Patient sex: M
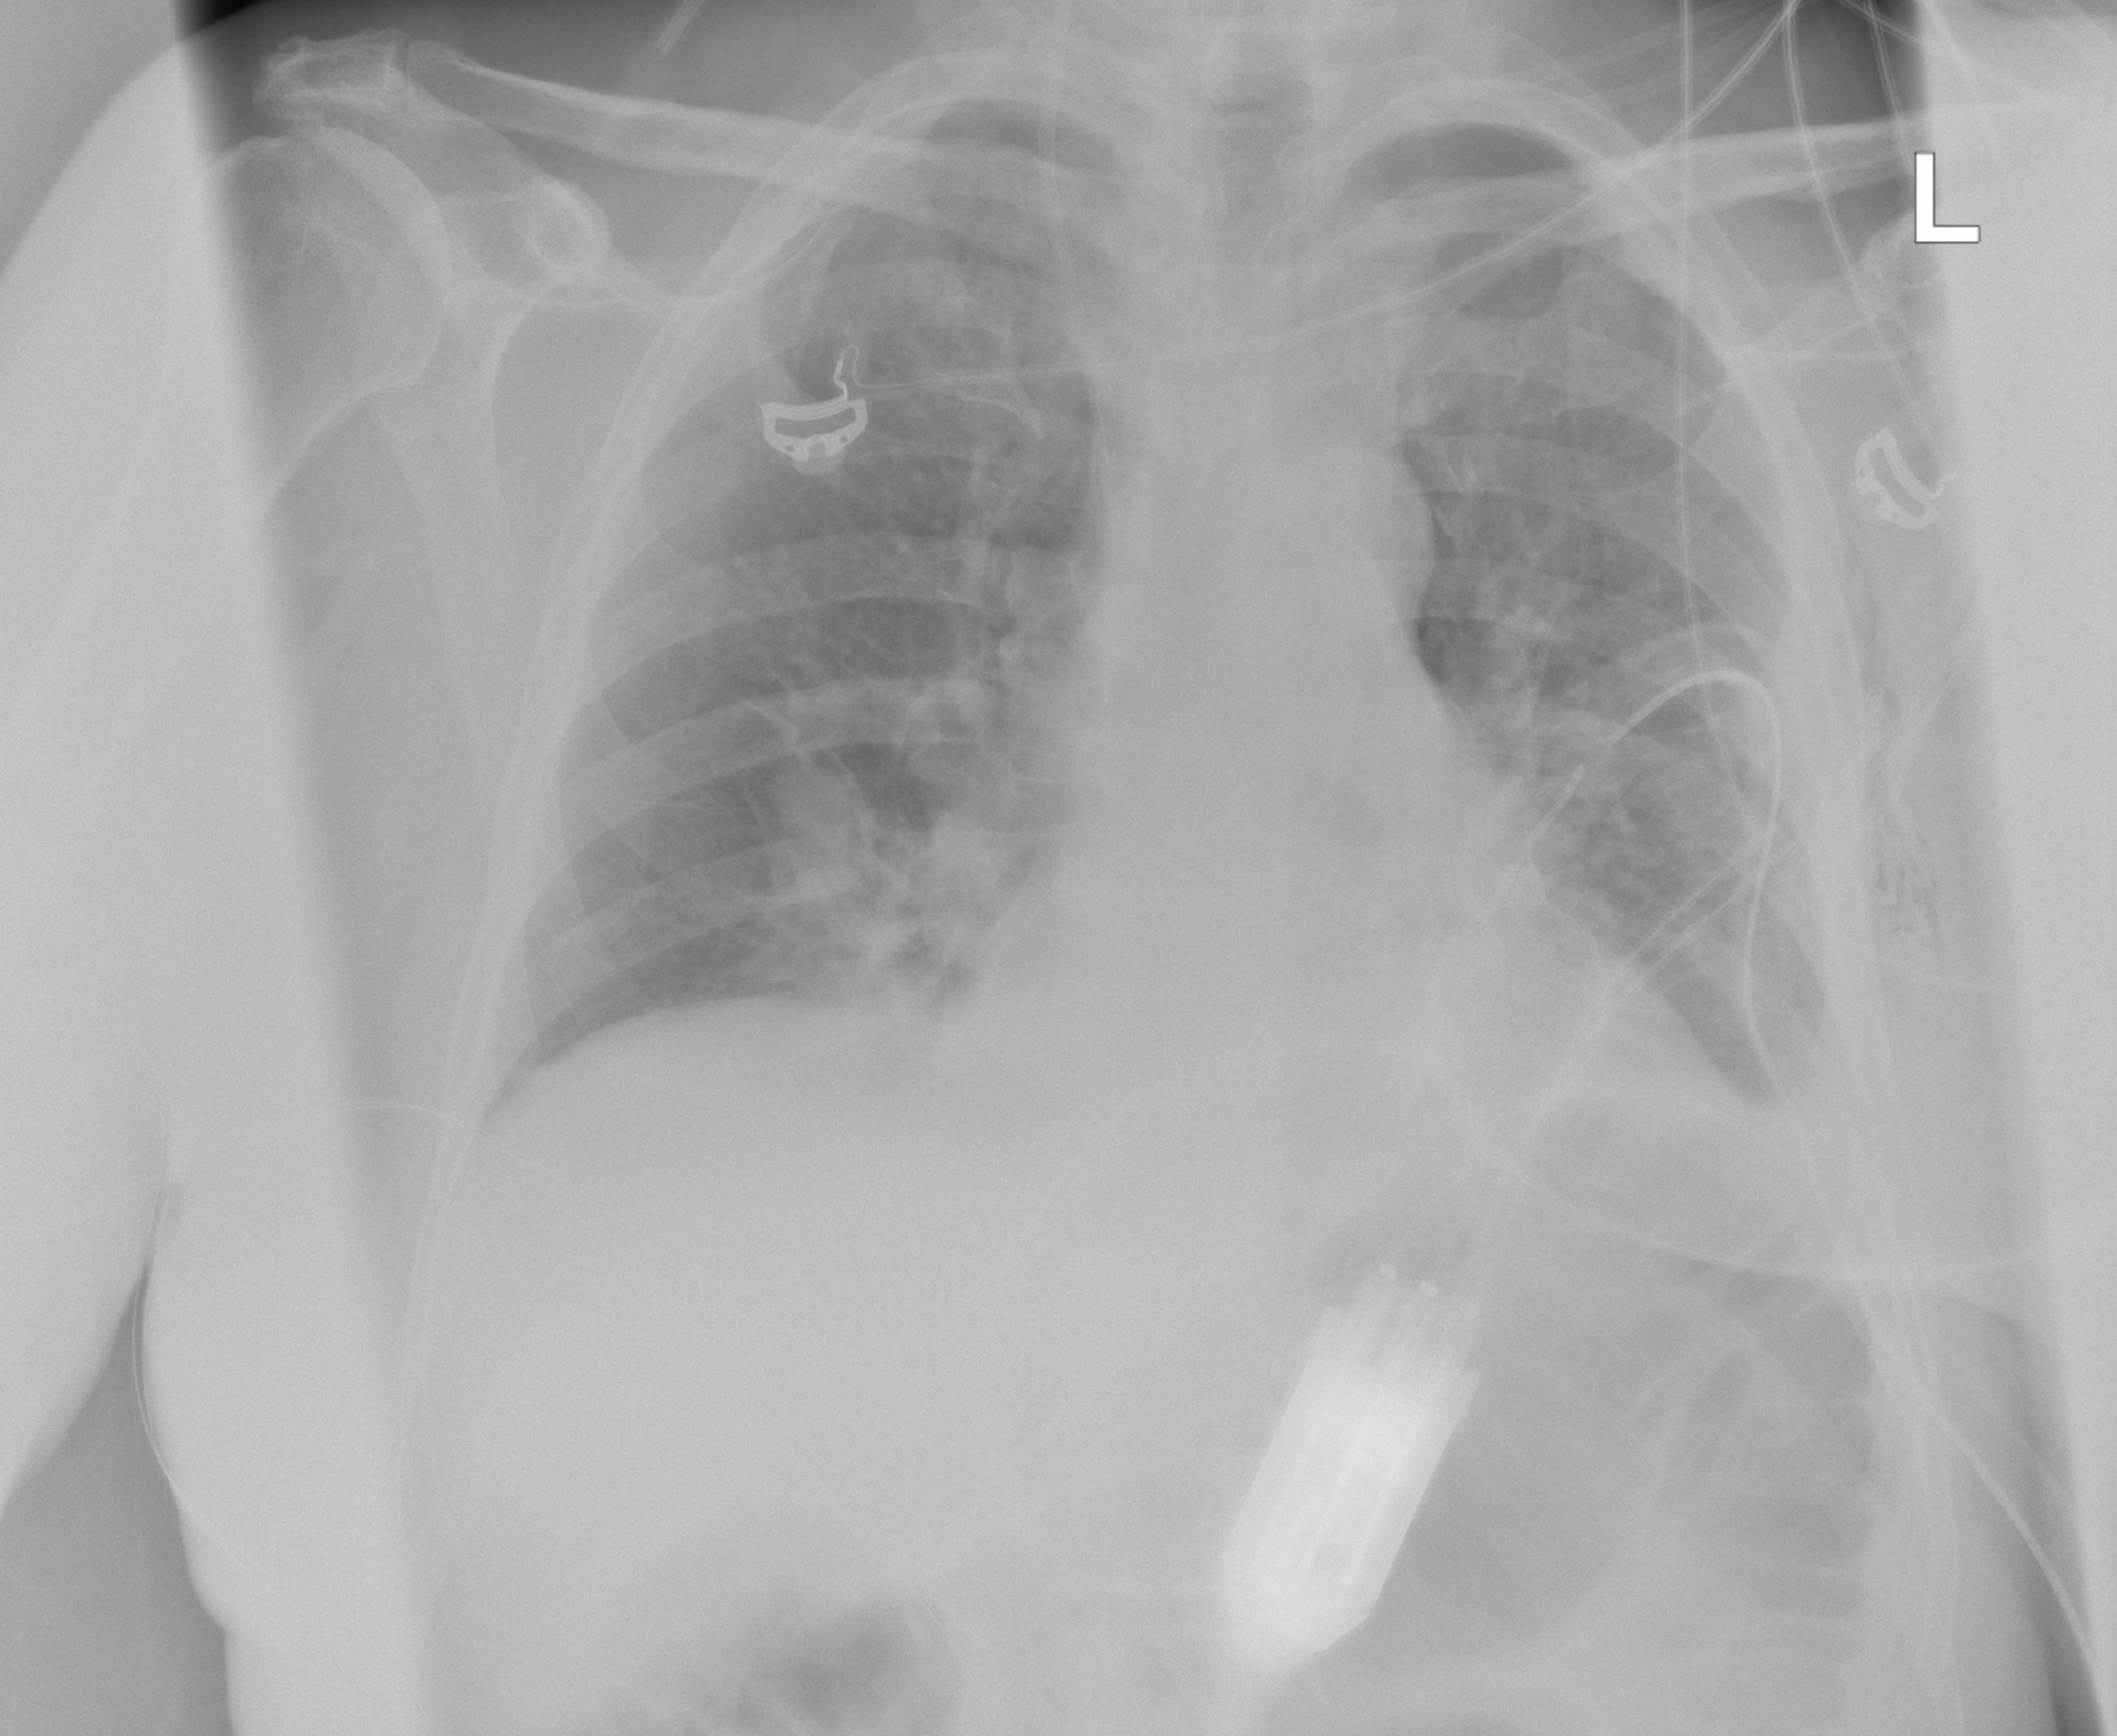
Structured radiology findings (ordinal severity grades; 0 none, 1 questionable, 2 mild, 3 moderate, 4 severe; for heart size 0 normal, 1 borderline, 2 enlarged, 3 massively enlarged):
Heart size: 0
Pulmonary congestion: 1
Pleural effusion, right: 0
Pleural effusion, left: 1
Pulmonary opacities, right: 1
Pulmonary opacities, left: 0
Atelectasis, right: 2
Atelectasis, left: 2